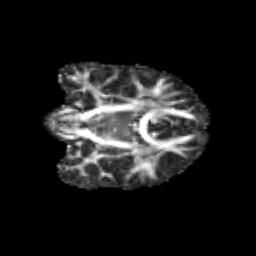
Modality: FA
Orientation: coronal
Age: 9
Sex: female
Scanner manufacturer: siemens
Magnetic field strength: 3 T
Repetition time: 3.8 s
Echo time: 0.07 s